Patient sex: M
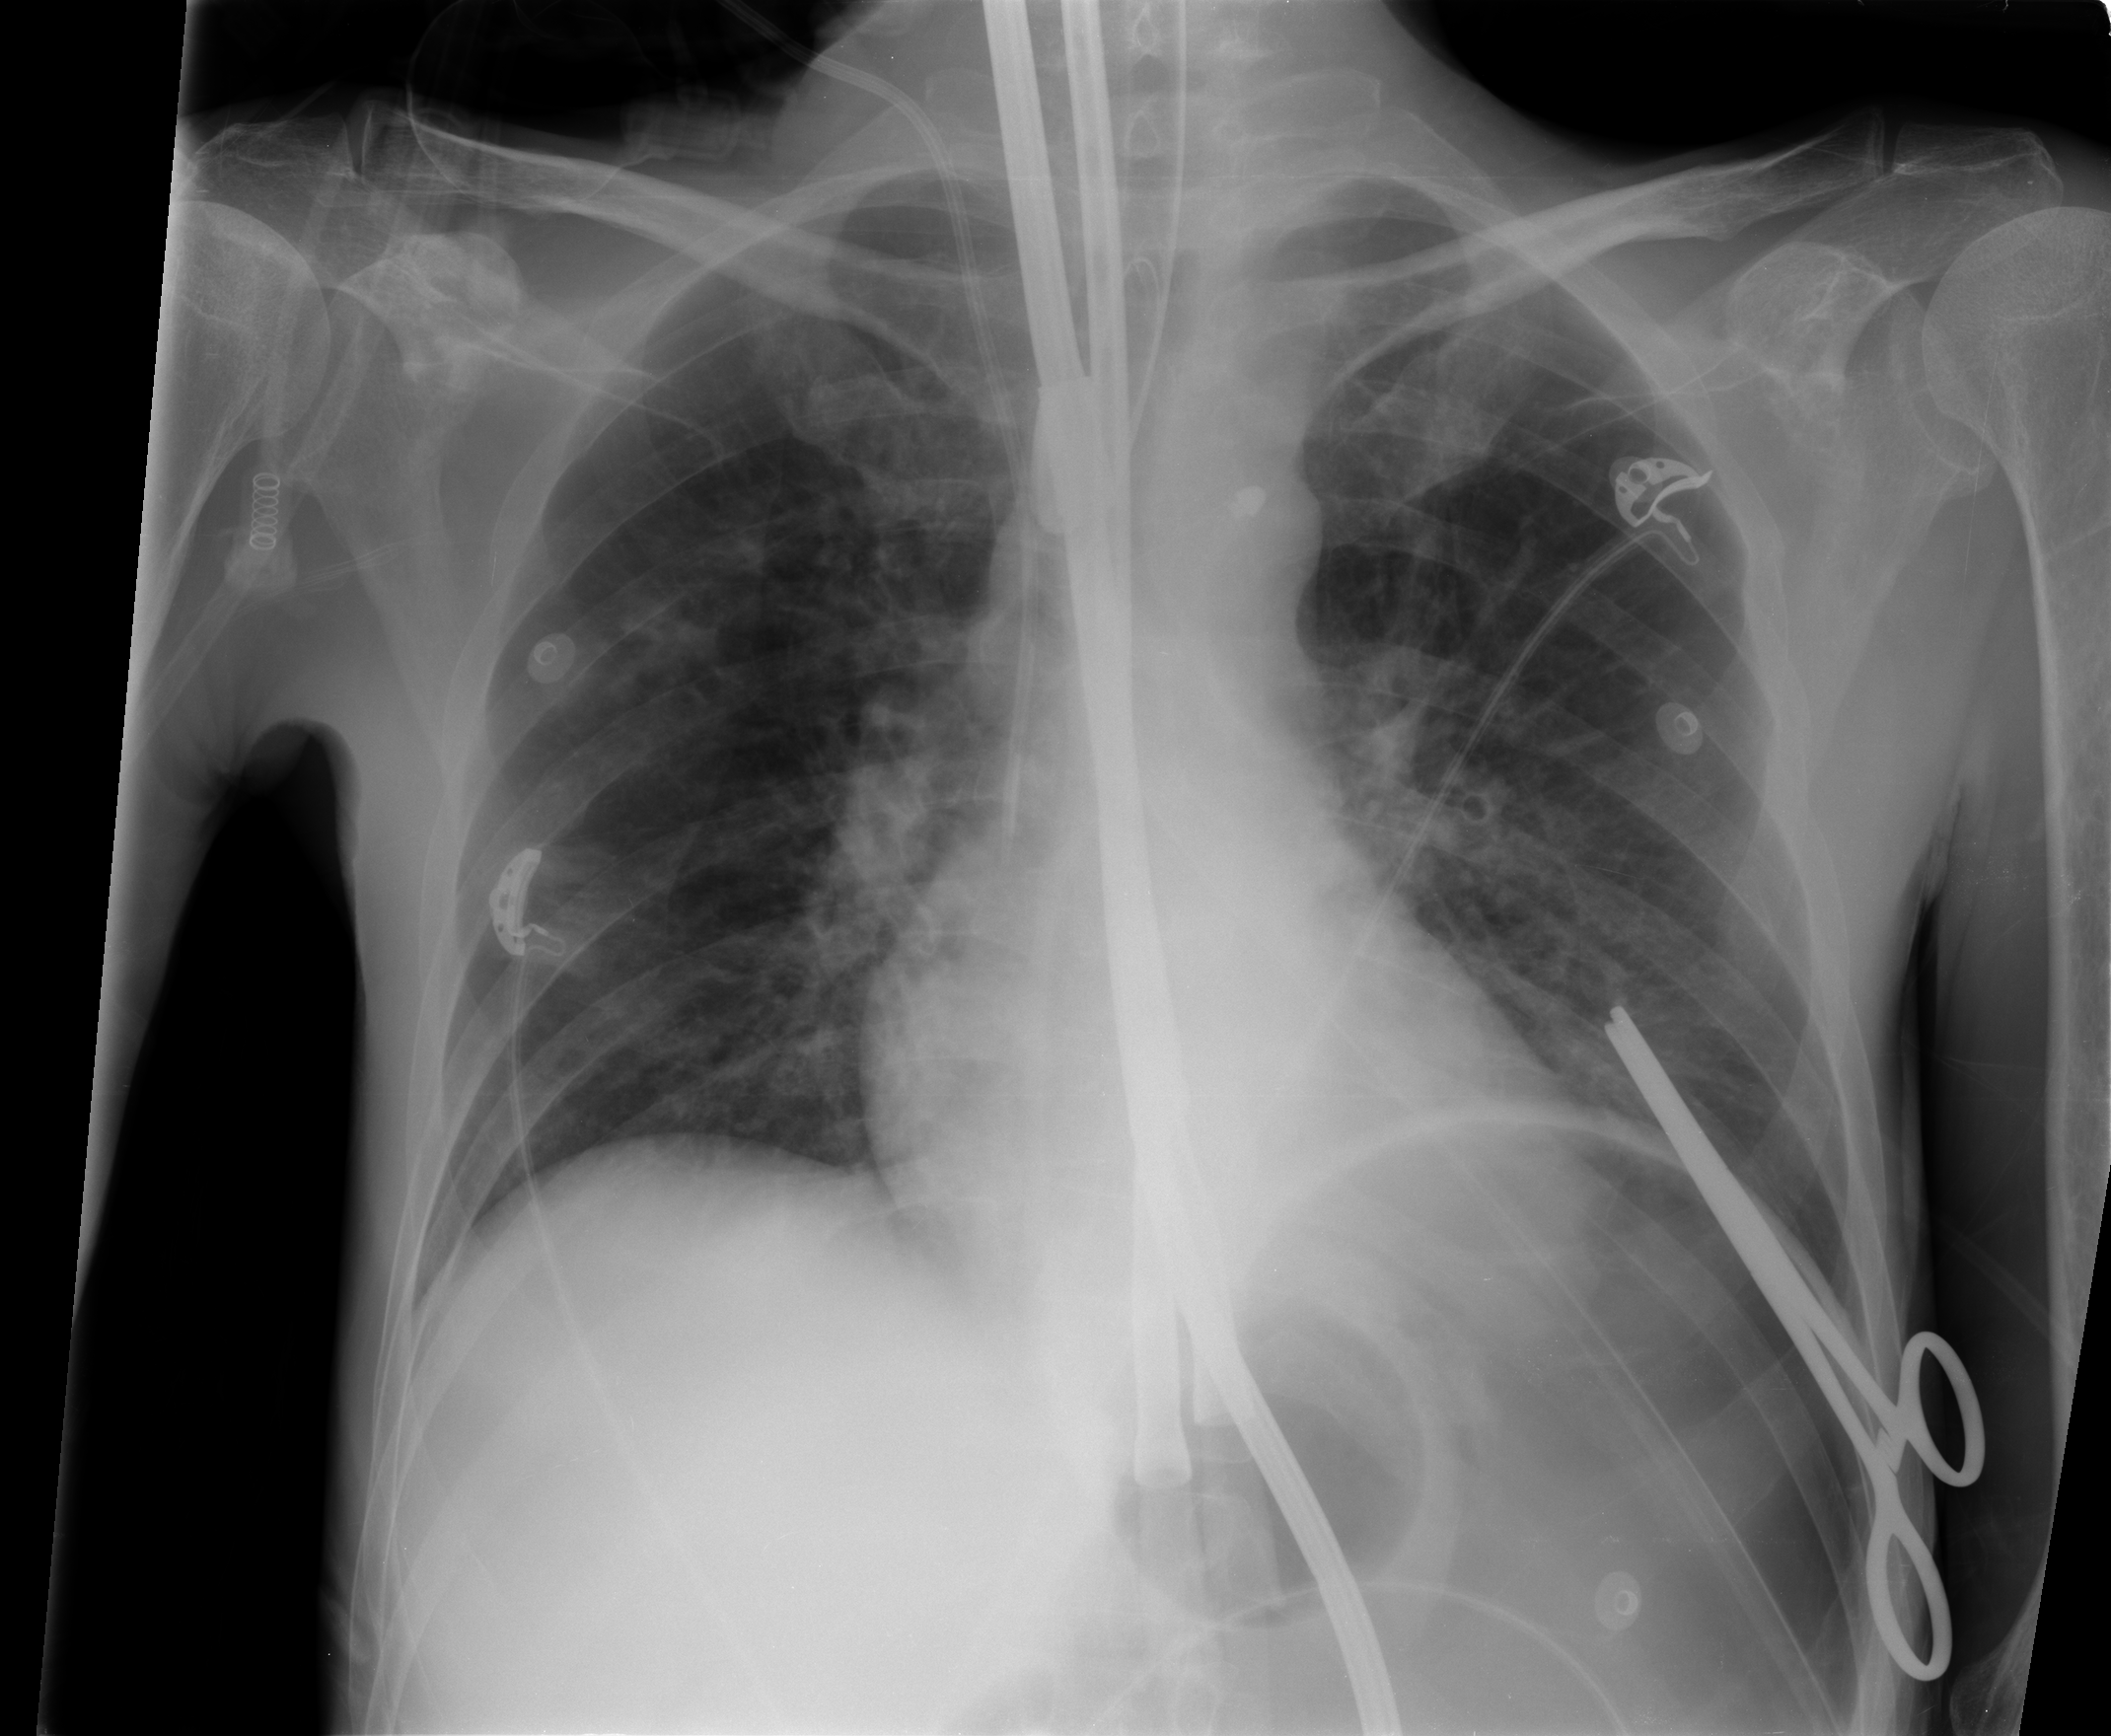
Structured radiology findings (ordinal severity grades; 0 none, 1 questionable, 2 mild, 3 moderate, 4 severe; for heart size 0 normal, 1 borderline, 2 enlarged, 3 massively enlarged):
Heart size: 0
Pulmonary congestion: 2
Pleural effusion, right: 0
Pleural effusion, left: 0
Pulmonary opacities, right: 0
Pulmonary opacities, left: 1
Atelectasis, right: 1
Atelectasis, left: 1